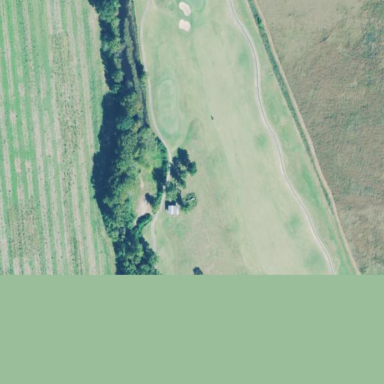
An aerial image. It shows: Scenic golf fairway.